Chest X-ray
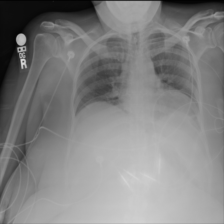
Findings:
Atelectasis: positive
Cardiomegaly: negative
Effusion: negative
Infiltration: negative
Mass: negative
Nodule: negative
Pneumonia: negative
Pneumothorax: negative
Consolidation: negative
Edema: negative
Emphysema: negative
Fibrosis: negative
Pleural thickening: negative
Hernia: negative